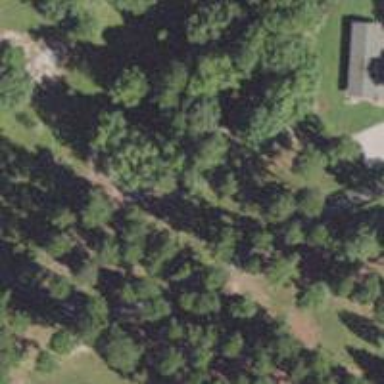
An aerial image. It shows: Disc golf basket.